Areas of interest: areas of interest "Jingming Phoenix Home"
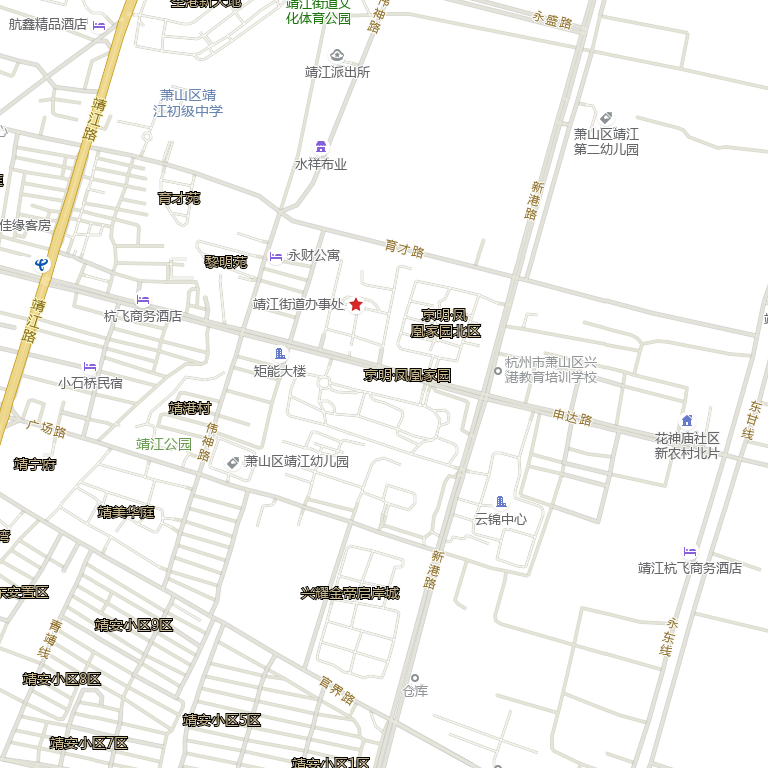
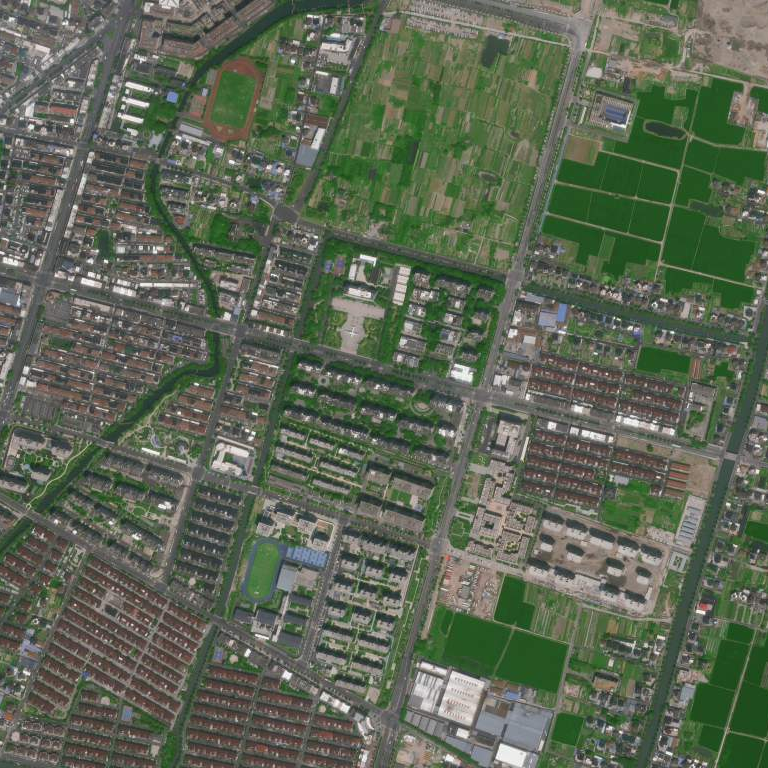